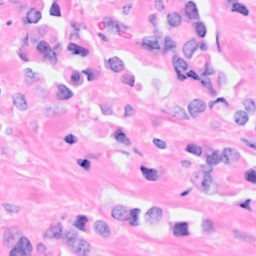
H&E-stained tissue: Breast